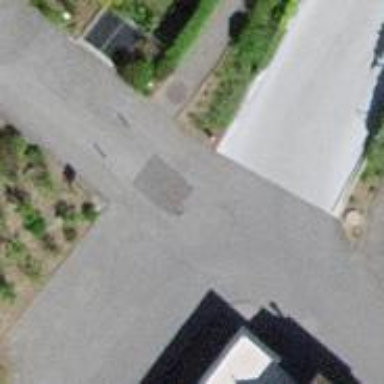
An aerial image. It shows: Alleyway designated as service road.